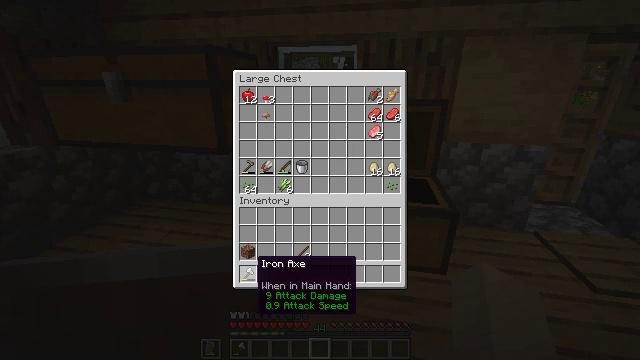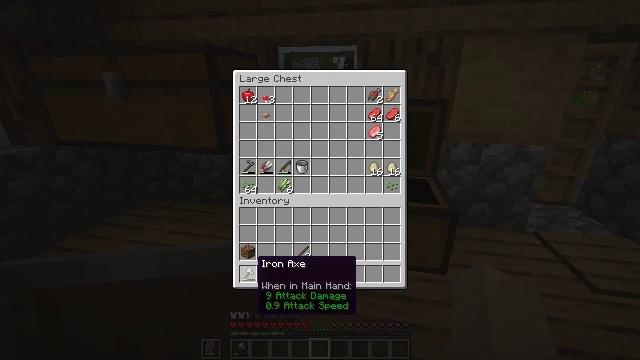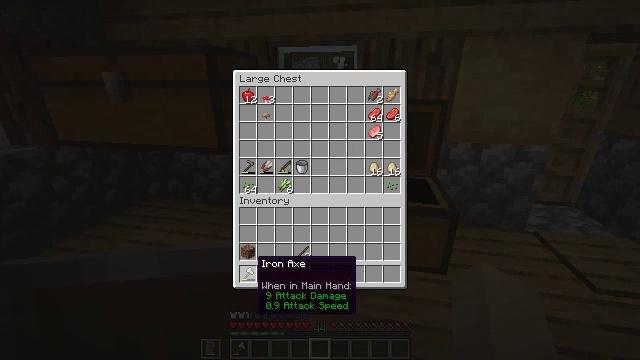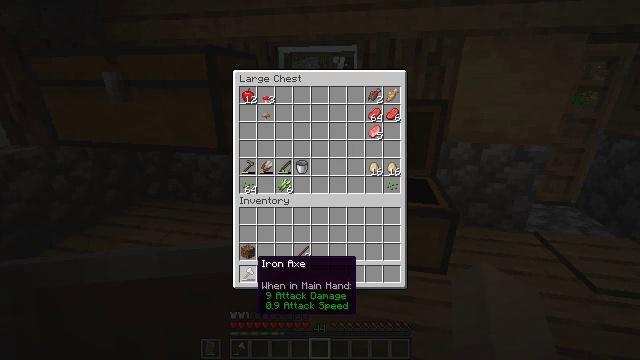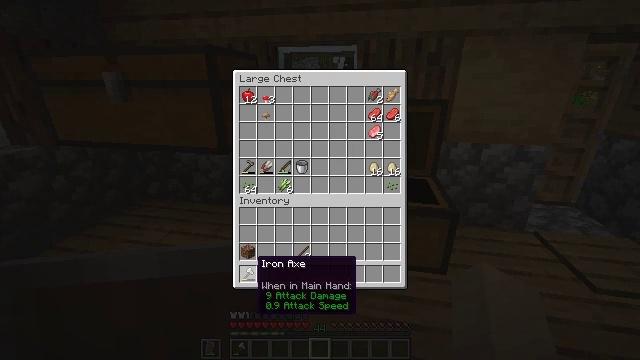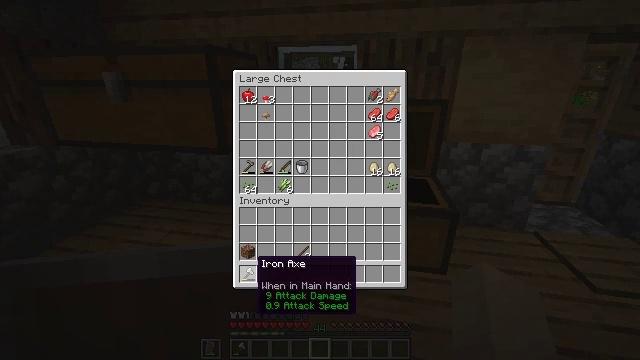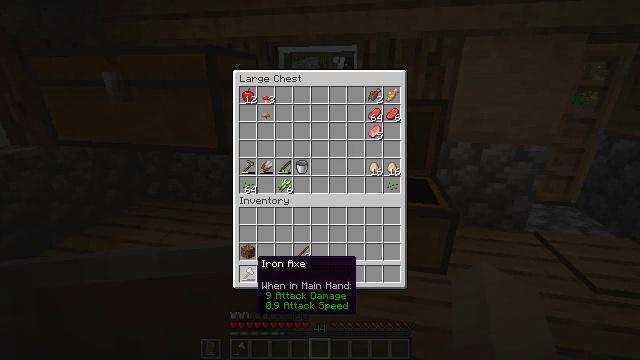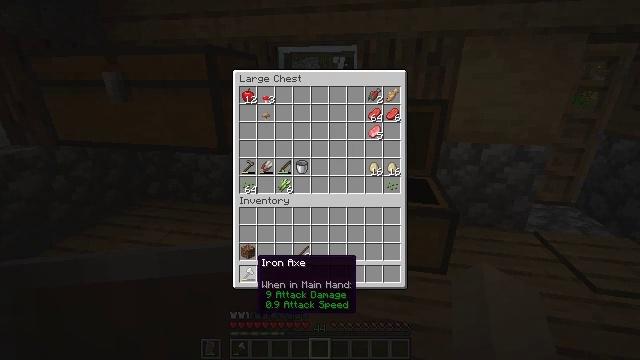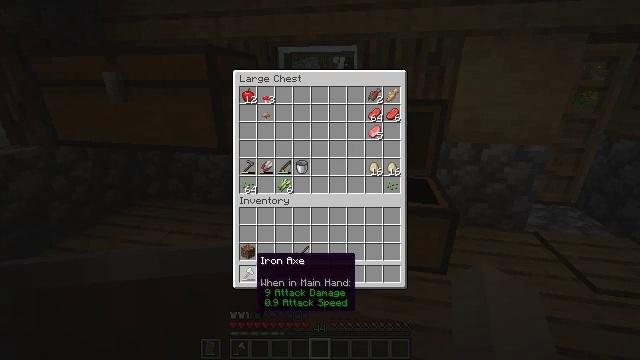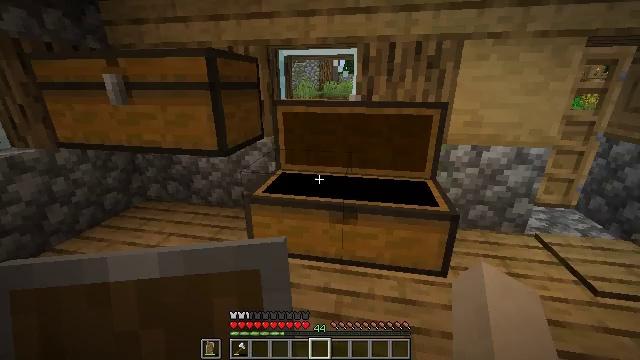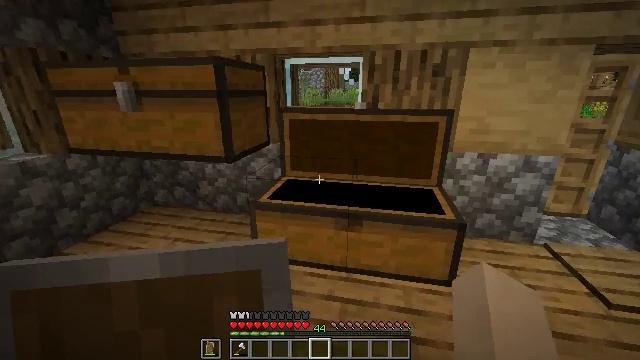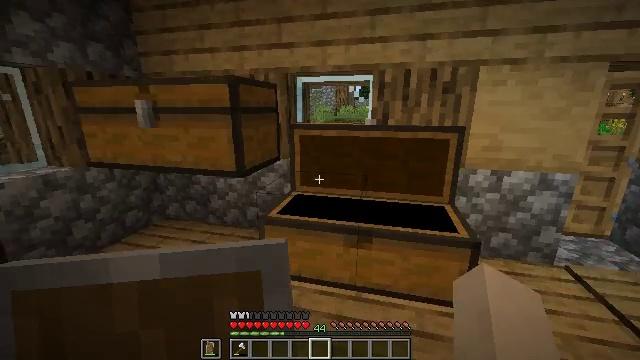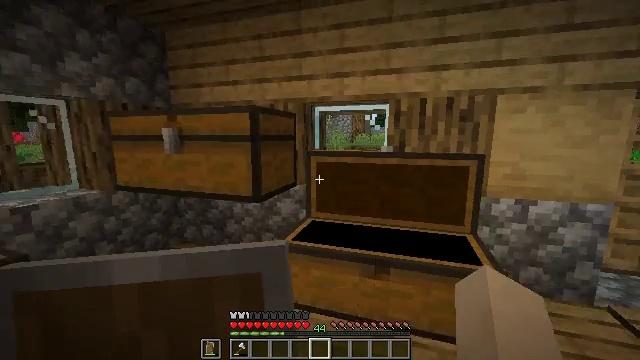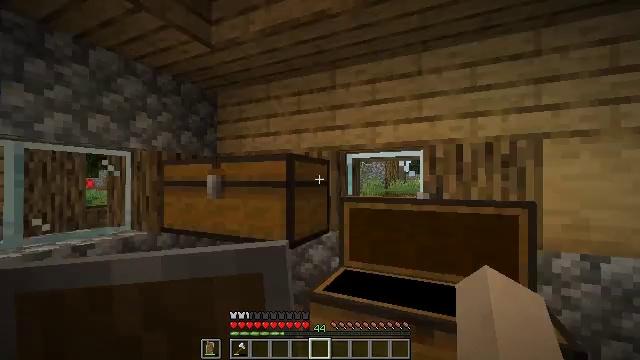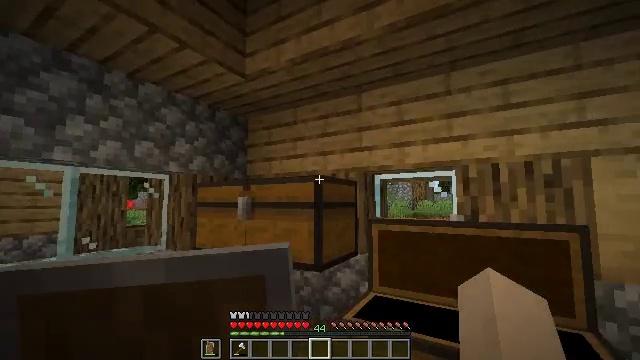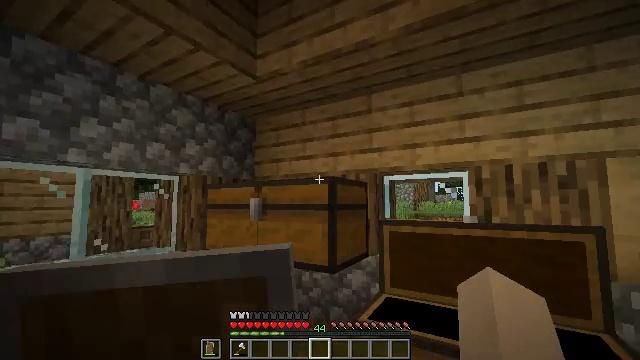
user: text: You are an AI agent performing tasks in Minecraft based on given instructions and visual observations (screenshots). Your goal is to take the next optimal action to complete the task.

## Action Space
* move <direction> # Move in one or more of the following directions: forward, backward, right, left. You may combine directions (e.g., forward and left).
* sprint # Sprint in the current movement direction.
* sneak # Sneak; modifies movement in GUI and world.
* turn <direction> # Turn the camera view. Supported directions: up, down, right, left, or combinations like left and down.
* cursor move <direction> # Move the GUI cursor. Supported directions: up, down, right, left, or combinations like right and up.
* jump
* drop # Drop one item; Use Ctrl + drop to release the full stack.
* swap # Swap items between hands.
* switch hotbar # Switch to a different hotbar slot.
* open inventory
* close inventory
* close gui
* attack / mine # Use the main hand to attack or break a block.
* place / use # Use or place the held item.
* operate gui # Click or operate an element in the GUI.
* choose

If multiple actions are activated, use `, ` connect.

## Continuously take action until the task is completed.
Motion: motion action
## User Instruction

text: Stop mobs spawning by breaking the spawner.
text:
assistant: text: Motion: no_op
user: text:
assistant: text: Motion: no_op
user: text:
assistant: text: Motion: no_op
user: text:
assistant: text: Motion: no_op
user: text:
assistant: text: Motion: no_op
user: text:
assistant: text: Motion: no_op
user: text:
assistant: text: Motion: no_op
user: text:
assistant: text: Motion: no_op
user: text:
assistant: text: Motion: close inventory
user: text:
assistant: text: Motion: turn left and up, close inventory
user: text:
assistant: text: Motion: turn left and up, close inventory
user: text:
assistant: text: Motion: turn left and up
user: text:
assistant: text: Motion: turn left and up
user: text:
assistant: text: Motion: move left, turn left and up
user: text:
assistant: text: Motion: move left
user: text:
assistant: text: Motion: move left, use / place
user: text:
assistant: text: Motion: use / place
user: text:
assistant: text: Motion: turn right, use / place
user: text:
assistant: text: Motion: turn right and down
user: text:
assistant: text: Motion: turn right and down
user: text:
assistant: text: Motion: open gui
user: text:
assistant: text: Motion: no_op
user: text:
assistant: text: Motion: no_op
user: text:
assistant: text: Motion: no_op
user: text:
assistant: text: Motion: no_op
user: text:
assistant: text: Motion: no_op
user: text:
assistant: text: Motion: no_op
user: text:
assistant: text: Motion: no_op
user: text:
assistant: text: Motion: no_op
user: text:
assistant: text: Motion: cursor move left